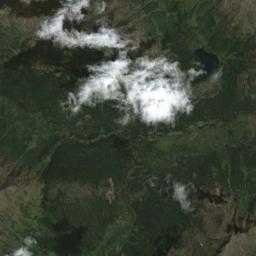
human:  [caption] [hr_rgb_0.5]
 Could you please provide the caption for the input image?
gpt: The white cloud is above green land .

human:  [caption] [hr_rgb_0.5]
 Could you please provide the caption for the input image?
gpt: There is a little thin cloud above the brown farmland .

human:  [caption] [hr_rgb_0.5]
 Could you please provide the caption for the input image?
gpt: White clouds on green land .

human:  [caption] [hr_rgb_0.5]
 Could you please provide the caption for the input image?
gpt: The cumulus clouds are located above the land covered by dense vegetation and a river goes the land .

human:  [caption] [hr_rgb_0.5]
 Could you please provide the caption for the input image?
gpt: Some white clouds over a green land .